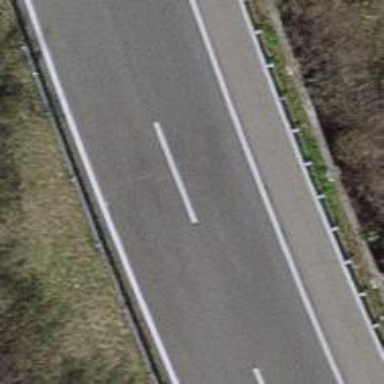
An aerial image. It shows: Asphalt motorway link.